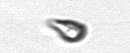
Label: Cryptophyta